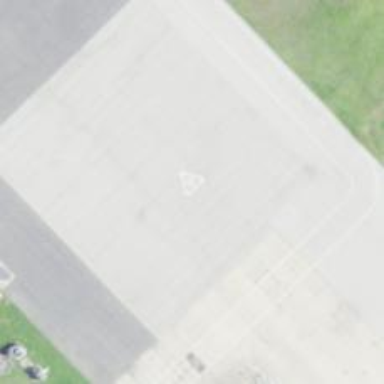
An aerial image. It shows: Image of helipad at airport.